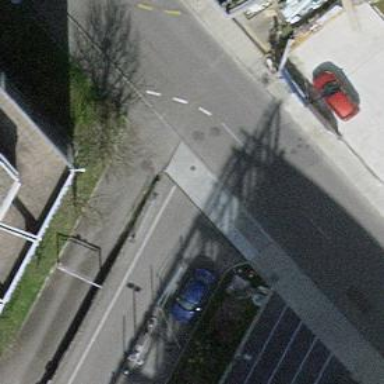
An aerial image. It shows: Lift gate barrier.